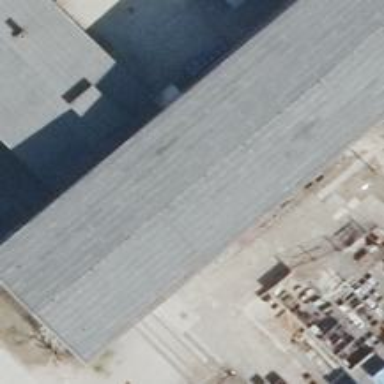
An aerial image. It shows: Industrial building.